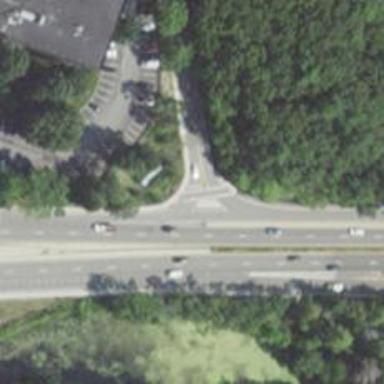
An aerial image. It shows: Marked crossing on the road.